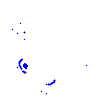
Particle: kaon